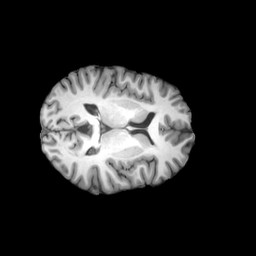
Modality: T1w
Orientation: axial